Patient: sex M, age 45
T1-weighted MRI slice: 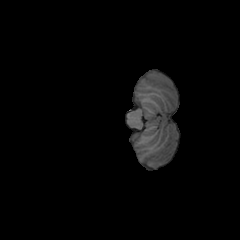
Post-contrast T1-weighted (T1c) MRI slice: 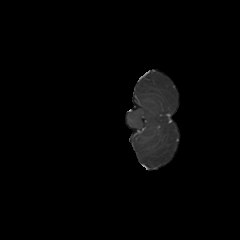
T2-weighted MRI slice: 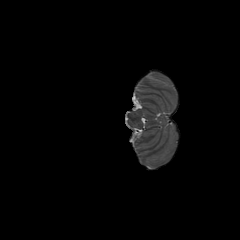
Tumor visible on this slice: no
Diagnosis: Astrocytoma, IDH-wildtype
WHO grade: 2